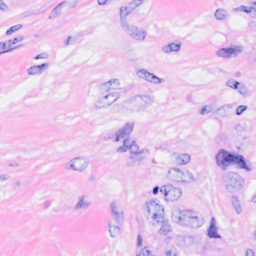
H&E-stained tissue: Breast